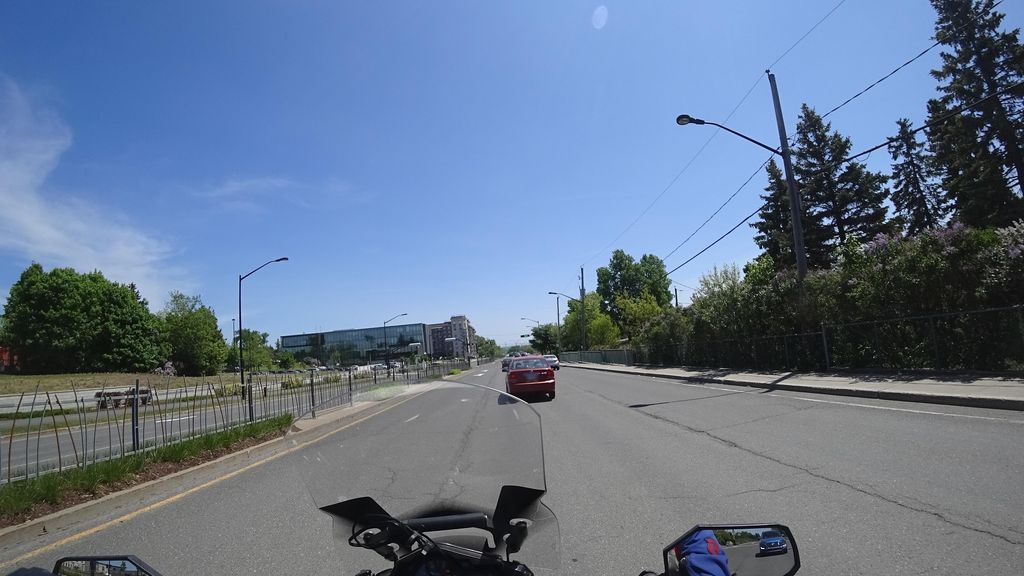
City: quebec_city